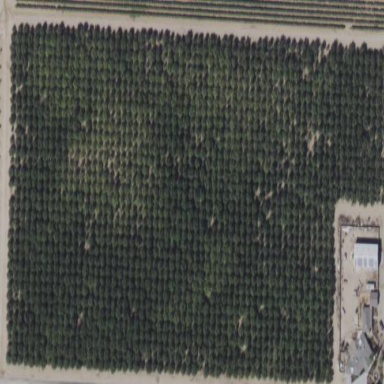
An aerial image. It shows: Orchard filled with almond trees.